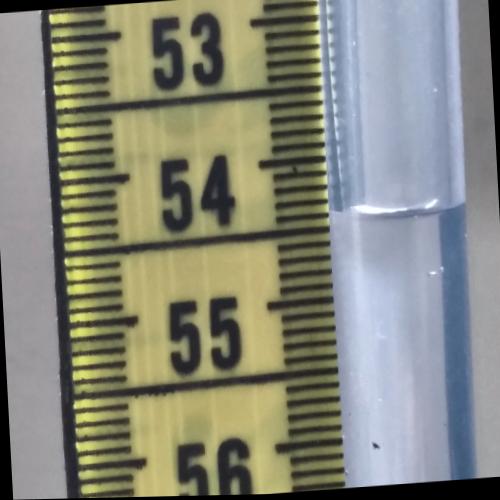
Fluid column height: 54.4 cm